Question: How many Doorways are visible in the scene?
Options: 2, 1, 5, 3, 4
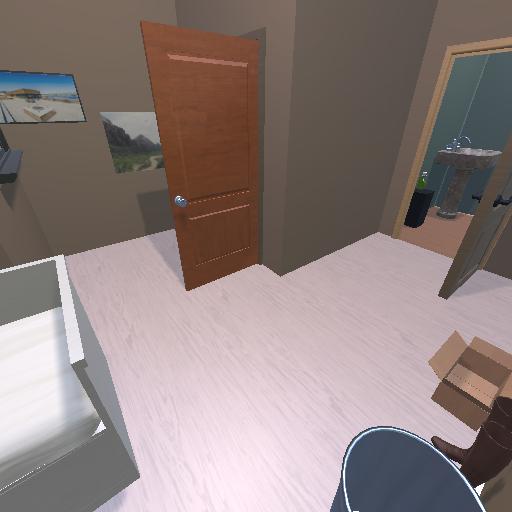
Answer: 2